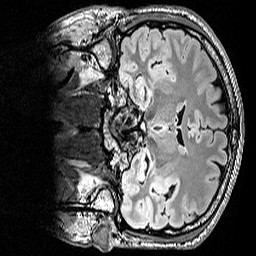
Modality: FLAIR
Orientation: coronal
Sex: male
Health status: ill
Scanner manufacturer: siemens
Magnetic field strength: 3 T
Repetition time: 5 s
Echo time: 0.388 s